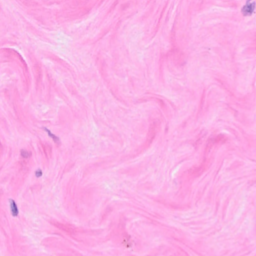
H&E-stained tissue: Breast